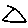
Label: triangle